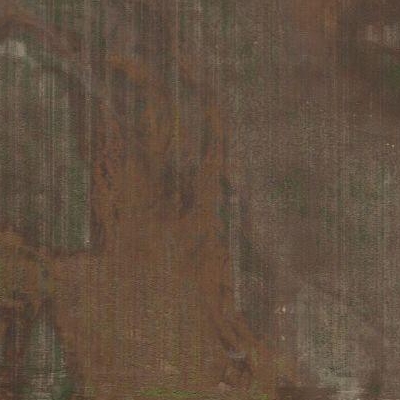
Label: bField